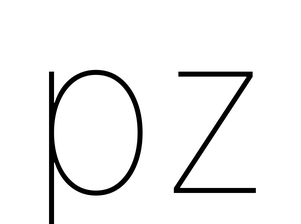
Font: Inter_Thin